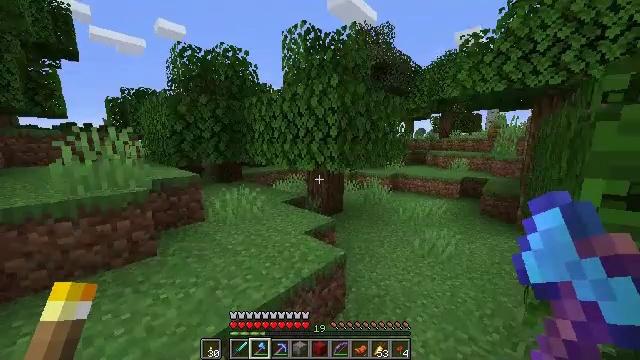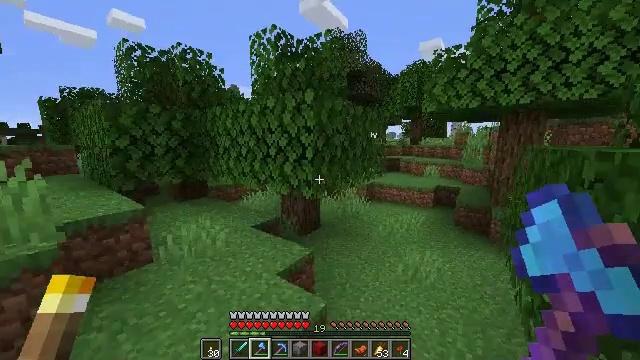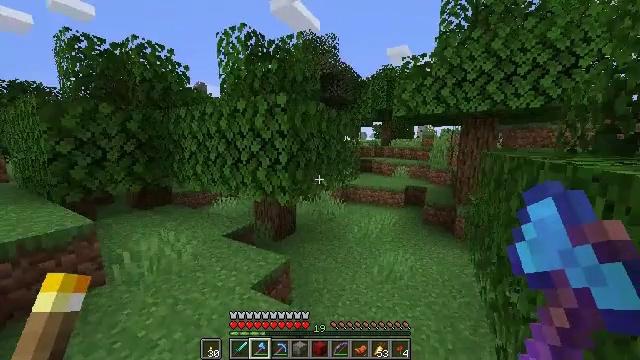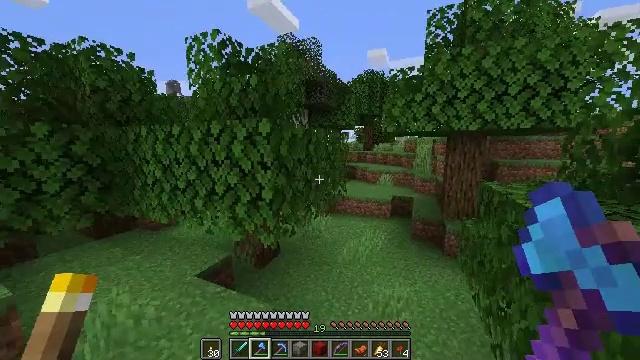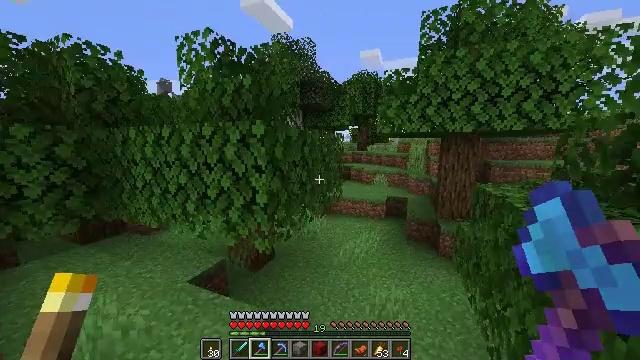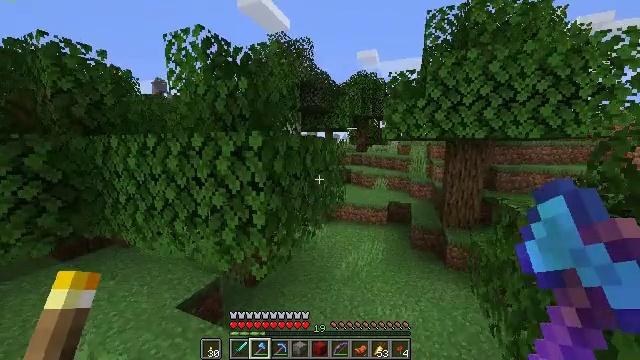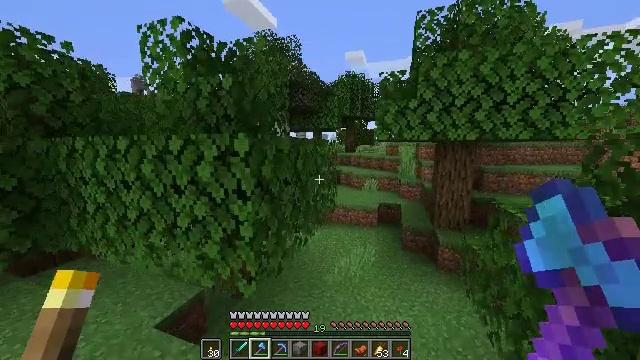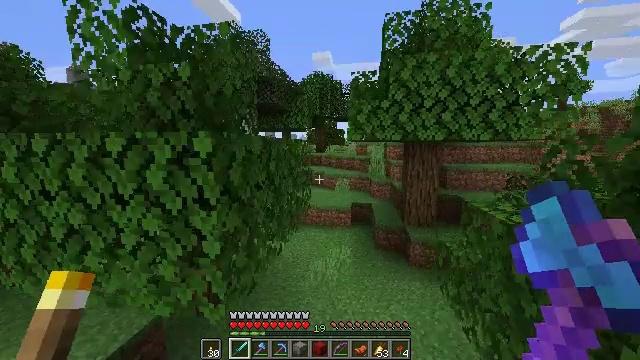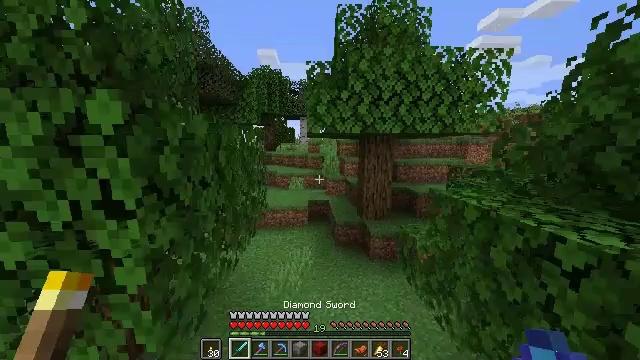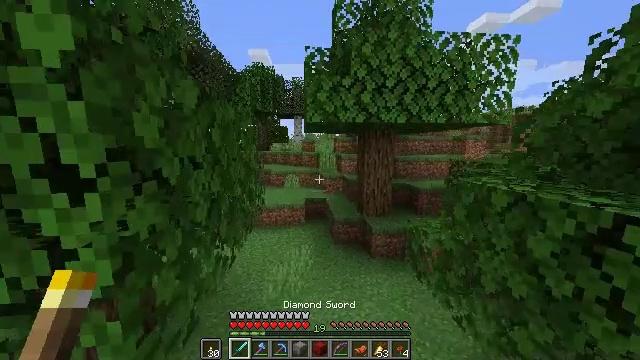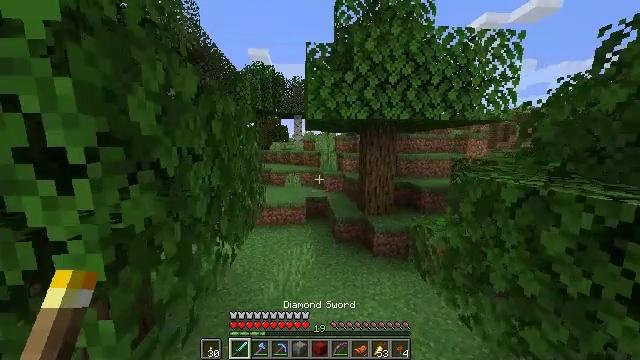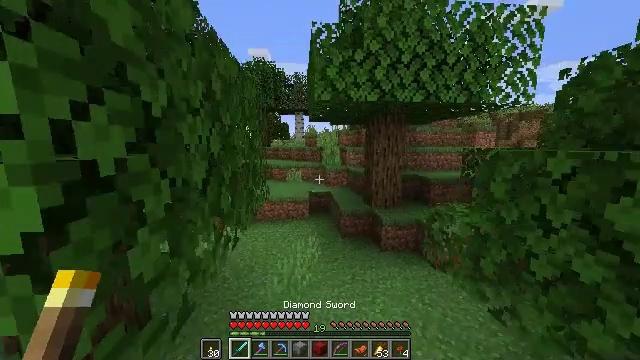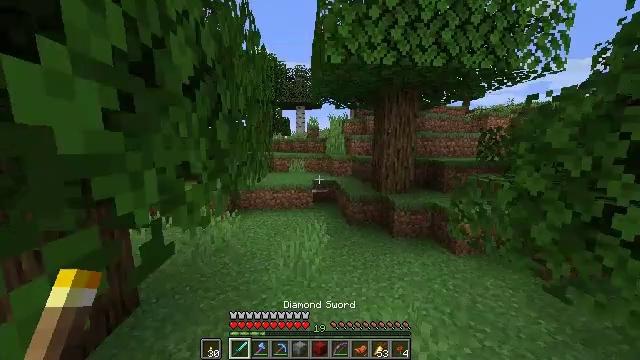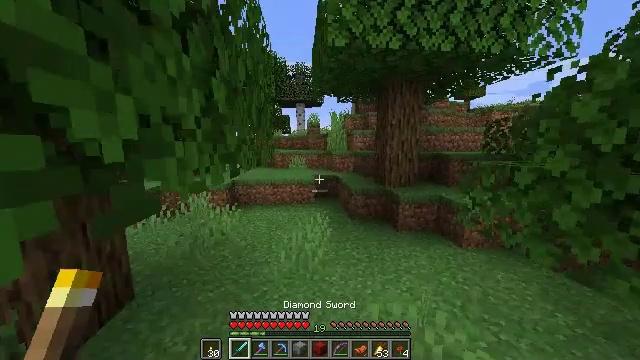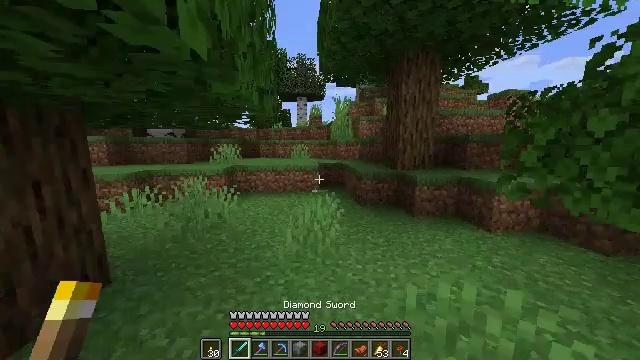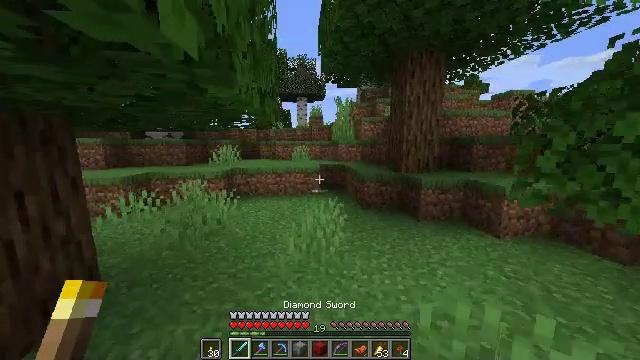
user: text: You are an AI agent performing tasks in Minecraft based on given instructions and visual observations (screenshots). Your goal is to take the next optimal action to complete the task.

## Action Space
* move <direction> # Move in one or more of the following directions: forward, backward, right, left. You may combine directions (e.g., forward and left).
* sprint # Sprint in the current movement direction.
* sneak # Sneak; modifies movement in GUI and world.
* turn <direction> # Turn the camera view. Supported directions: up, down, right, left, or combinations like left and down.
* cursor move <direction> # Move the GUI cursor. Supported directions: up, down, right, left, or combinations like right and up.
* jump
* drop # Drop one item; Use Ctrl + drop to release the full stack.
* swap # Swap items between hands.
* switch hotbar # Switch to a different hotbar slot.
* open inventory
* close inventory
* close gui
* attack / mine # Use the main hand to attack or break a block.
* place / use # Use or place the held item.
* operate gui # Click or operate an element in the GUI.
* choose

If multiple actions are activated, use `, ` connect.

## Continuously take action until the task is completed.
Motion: motion action
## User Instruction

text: Gather oak leaves by attacking.
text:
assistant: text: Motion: move forward, sprint, turn right, jump
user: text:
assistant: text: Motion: move forward, turn right, jump
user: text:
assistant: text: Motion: move forward, turn right, jump
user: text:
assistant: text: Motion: move forward, turn right, jump
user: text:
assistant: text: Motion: move forward, jump
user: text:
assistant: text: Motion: move forward, turn right, jump
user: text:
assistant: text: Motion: move forward, turn right, jump, switch to hotbar 1
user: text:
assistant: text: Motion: move forward, turn right, jump, switch to hotbar 1
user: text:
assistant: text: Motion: move forward, turn right, jump, switch to hotbar 1
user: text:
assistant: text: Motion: move forward, jump
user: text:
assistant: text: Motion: move forward, jump
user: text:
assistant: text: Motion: move forward, jump
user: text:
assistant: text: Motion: move forward, jump
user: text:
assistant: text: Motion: move forward, jump
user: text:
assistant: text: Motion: move forward, sprint, jump
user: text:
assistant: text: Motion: move forward, sprint, jump
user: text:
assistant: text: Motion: move forward, sprint, jump
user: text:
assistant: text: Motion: move forward, sprint, jump
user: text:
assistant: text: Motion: move forward, sprint, jump
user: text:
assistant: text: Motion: move forward, sprint, jump
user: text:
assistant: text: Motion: move forward, sprint, turn left, jump
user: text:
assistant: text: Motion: move forward, sprint, turn left, jump
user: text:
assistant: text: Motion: move forward, sprint, turn left, jump
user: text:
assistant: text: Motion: move forward, sprint, jump
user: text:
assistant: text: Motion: move forward, sprint, jump
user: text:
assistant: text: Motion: move forward, sprint, turn left, jump
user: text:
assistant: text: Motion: move forward, sprint, turn left, jump
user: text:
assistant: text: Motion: move forward, sprint, jump
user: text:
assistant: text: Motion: move forward, sprint, jump
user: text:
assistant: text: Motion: move forward, sprint, jump